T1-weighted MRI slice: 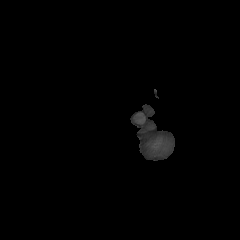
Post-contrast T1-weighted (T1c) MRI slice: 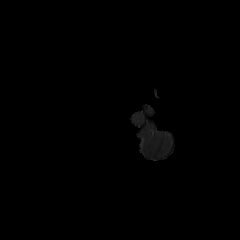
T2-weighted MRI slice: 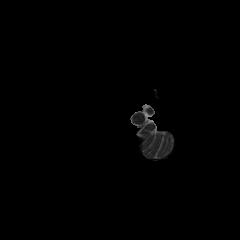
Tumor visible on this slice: no